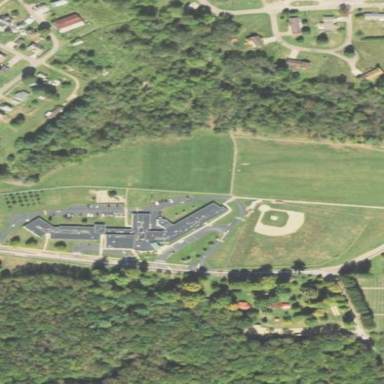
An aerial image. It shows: School.